Interaction volume radius: 10 \u00c5
Interaction volume height: 15 \u00c5
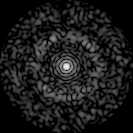
Disorder parameter: 0.7999